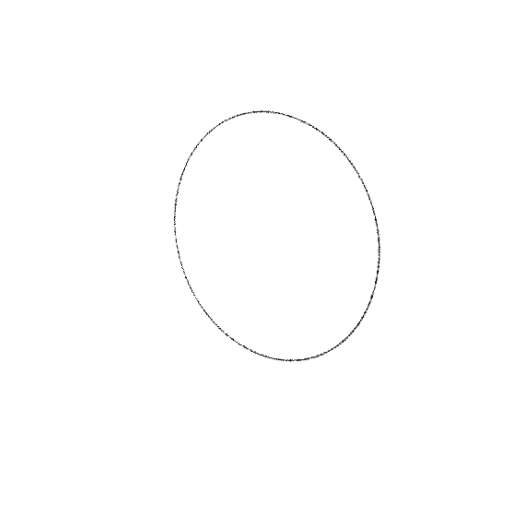
Crossing number: 0